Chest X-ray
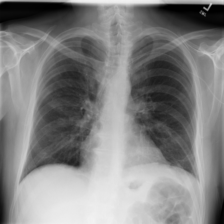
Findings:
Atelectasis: negative
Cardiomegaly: negative
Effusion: negative
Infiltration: positive
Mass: negative
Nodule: negative
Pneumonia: negative
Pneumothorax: negative
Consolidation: negative
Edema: negative
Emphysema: negative
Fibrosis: negative
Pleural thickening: negative
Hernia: negative